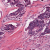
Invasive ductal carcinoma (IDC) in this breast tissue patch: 1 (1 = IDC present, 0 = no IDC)